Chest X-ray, PA view. Patient: 35 years old, sex F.
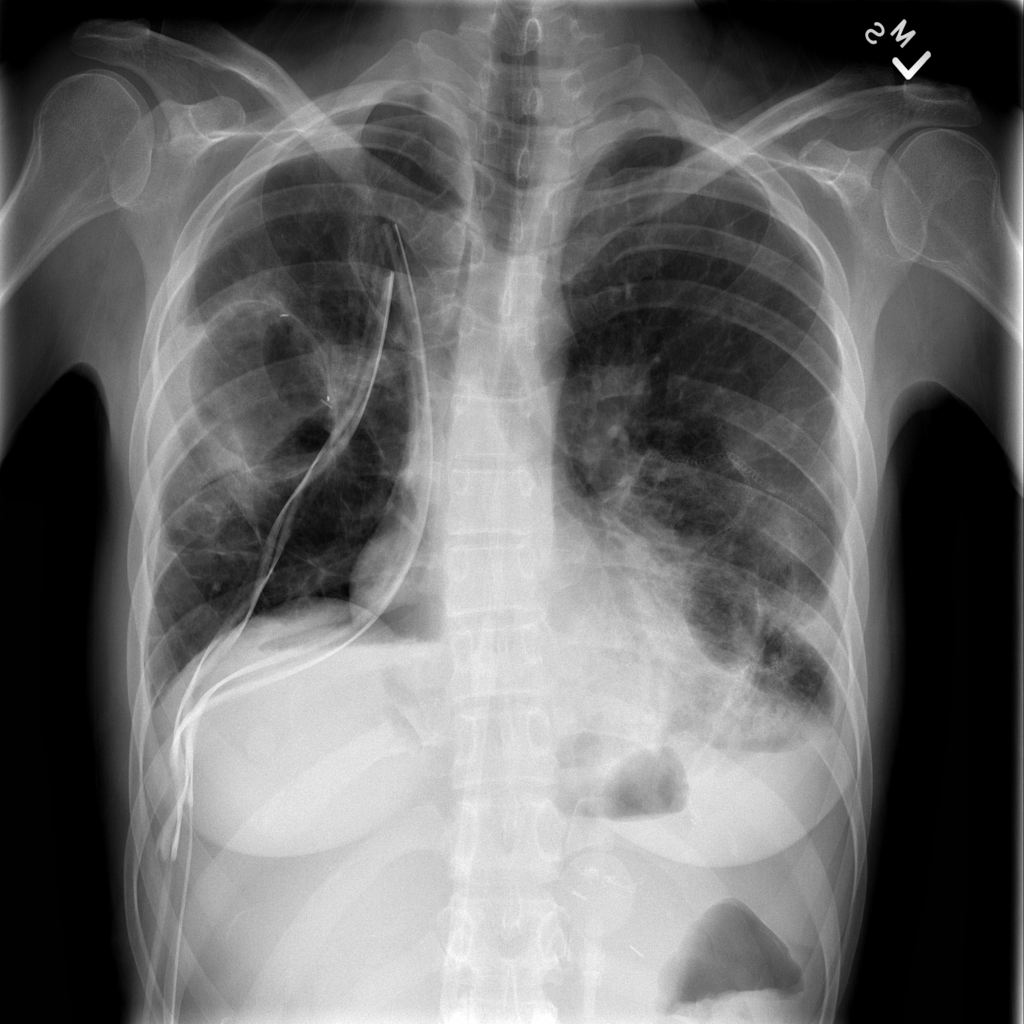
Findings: Effusion, Pneumothorax